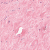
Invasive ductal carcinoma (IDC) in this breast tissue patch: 0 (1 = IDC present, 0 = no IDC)